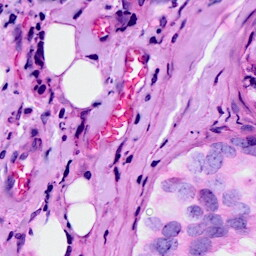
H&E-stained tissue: Breast